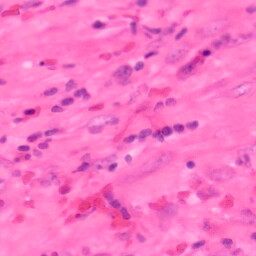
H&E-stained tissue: Colon